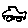
Label: car